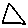
Label: triangle